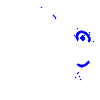
Particle: electron